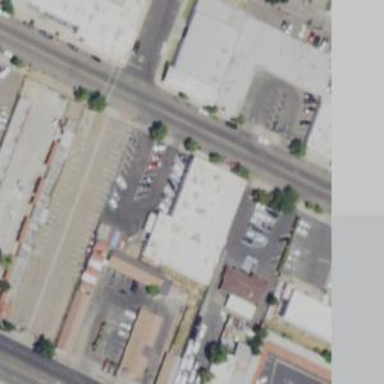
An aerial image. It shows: Commercial building housing variety store.